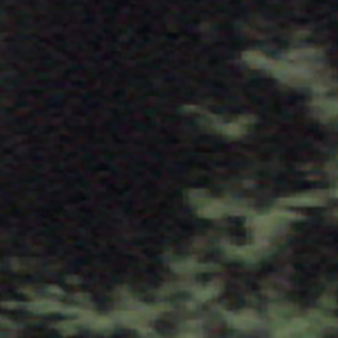
Label: other